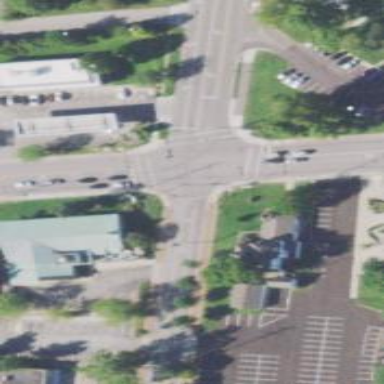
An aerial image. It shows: Asphalt footway with uncontrolled crossing marked with lines.